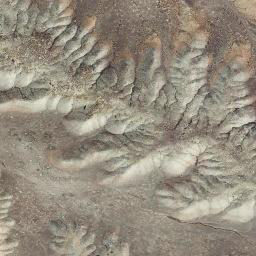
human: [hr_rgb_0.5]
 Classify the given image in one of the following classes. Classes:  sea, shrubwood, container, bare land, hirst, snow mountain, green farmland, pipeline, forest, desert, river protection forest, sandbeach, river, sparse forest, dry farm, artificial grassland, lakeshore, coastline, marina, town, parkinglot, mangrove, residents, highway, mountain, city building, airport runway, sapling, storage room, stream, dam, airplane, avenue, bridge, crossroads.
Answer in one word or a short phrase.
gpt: mountain